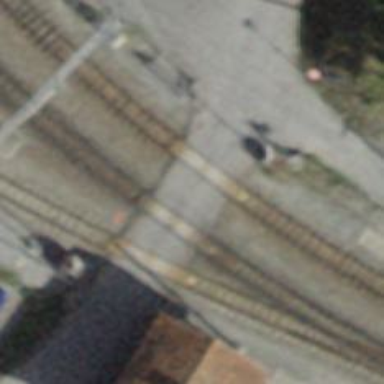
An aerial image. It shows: Level crossing at the railway with full barrier.